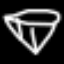
Label: diamond